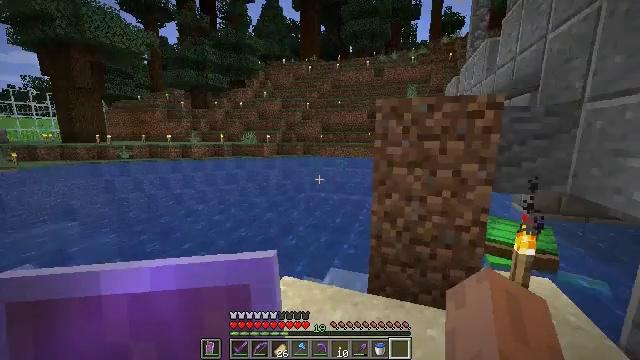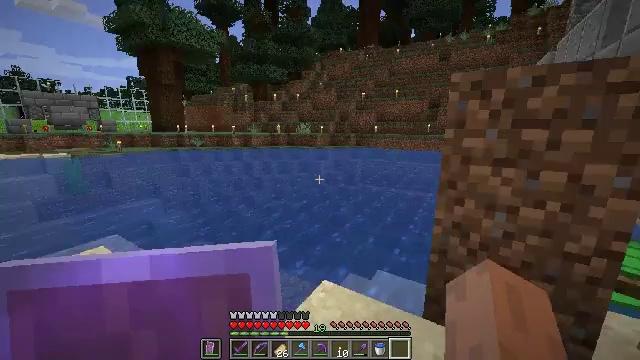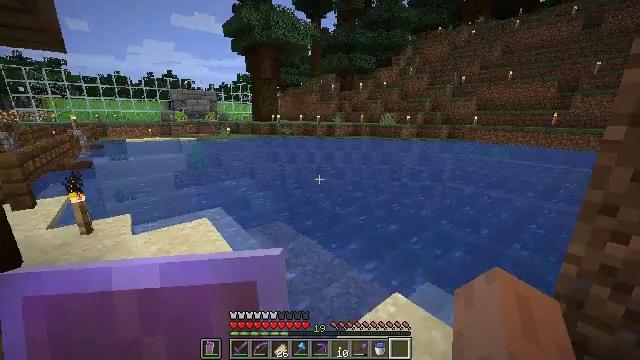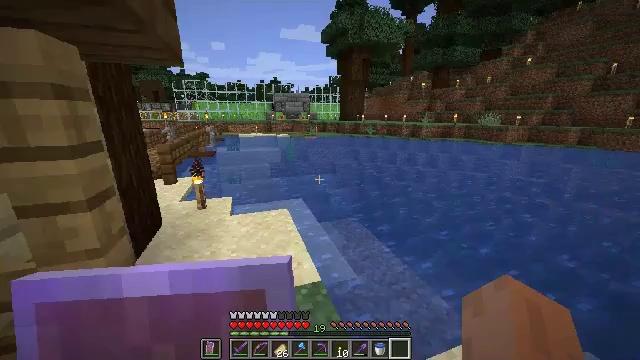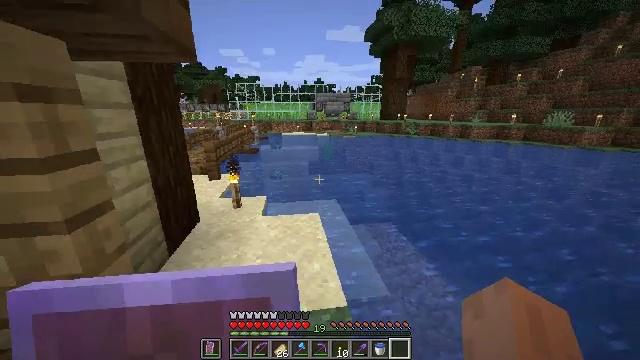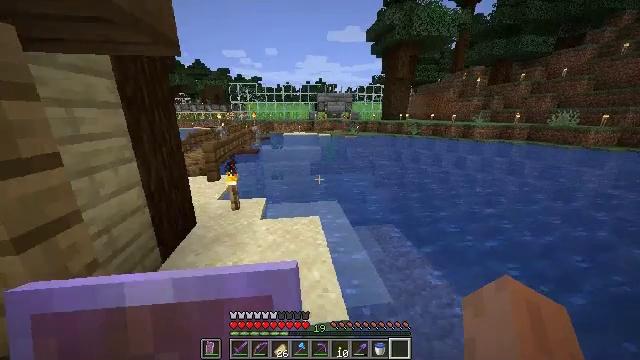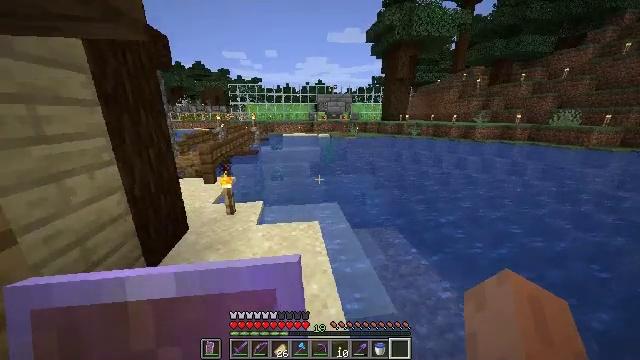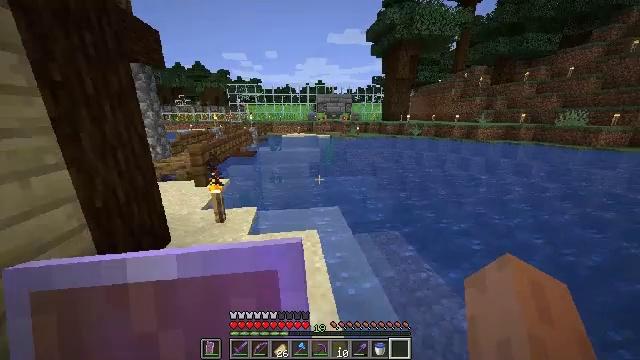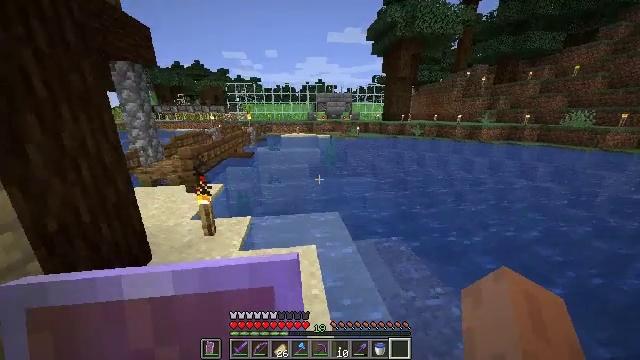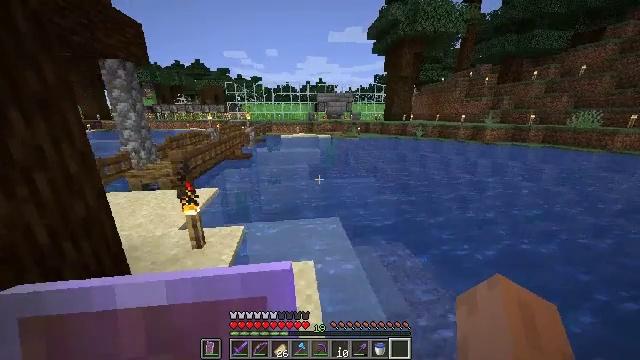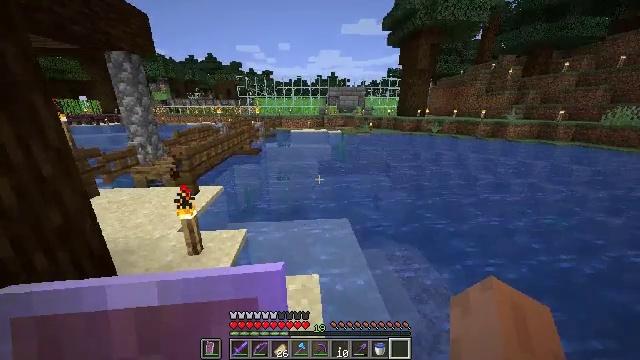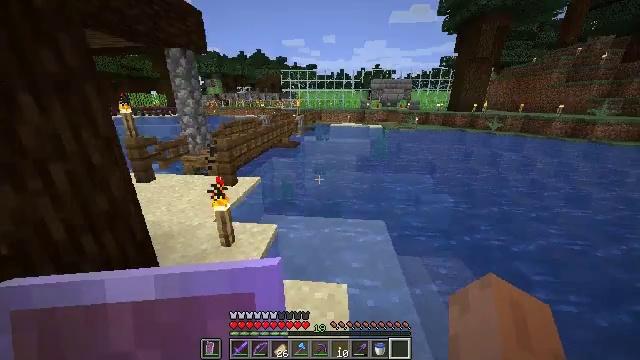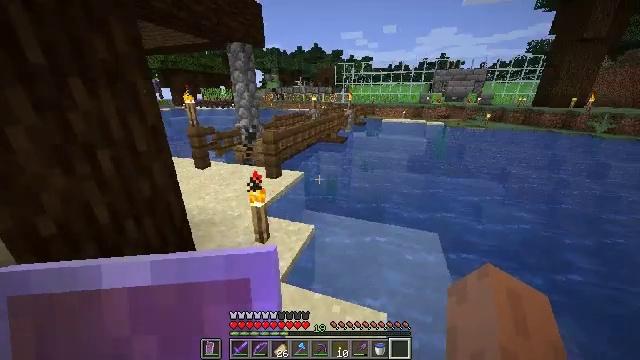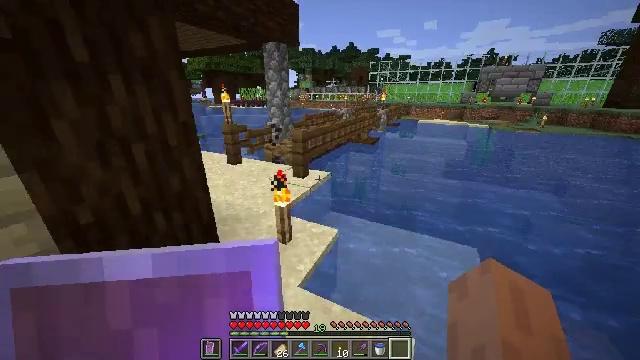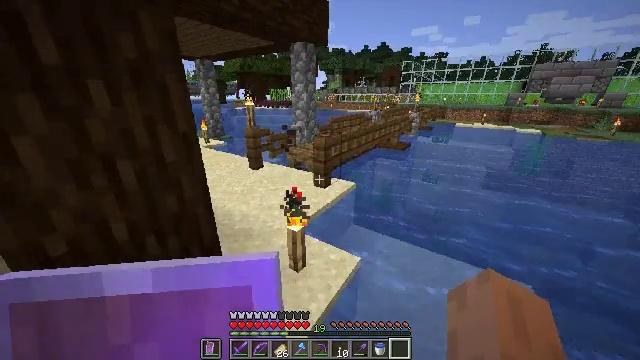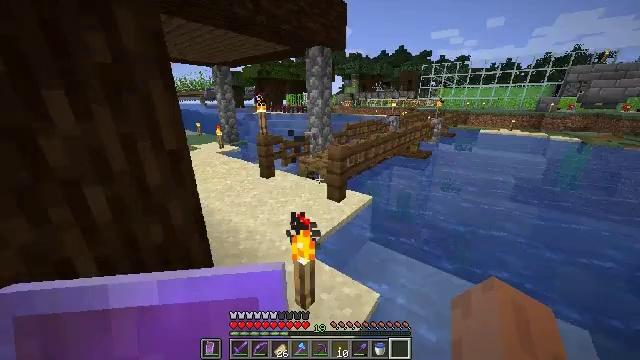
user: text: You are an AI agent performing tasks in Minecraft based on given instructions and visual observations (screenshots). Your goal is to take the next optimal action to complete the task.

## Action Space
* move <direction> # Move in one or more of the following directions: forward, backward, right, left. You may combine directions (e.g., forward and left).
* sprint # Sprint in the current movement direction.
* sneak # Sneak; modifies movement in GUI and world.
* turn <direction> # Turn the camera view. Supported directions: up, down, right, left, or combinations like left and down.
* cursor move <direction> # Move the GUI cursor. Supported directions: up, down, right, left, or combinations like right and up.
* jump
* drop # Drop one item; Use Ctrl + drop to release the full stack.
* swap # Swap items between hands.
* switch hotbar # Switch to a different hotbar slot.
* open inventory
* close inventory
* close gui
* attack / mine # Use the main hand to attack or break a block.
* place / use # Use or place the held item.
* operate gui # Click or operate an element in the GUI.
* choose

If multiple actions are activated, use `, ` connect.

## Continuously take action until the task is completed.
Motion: motion action
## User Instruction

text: Craft paper with the crafting table.
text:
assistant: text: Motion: move forward, sprint, turn left and down
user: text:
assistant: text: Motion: move forward, sprint, turn left and down
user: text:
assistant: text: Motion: move forward, sprint, turn left
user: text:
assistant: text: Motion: move forward, sprint, turn left
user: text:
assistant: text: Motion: move forward, sprint
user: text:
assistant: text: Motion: move forward, sprint
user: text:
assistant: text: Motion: move forward, sprint
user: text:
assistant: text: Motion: move forward, sprint
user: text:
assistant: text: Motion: move forward, sprint
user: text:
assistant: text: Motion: move forward, sprint, turn left and down
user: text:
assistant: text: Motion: move forward, sprint, turn left and down
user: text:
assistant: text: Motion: move forward, sprint, turn left and down
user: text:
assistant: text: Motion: move forward, sprint, turn left
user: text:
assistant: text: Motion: move forward, sprint, turn left
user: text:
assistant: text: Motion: move forward, sprint, turn left and up
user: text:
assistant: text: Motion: move forward, sprint, turn left
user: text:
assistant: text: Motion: move forward, sprint, turn left and up
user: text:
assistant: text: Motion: move forward, sprint, turn left
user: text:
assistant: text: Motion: move forward, sprint
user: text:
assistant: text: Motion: move forward, sprint
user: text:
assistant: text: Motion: move forward, sprint
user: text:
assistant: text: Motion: move forward, sprint
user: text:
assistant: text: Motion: move forward, sprint
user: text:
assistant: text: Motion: move forward, sprint
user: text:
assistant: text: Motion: move forward, sprint
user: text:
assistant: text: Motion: move forward, sprint, turn right and down
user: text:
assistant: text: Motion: move forward, sprint, turn right and down
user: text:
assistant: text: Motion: move forward, sprint, turn right and down
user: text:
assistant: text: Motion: move forward, sprint, turn right
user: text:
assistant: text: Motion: move forward, sprint